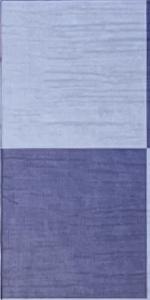
Label: Empty